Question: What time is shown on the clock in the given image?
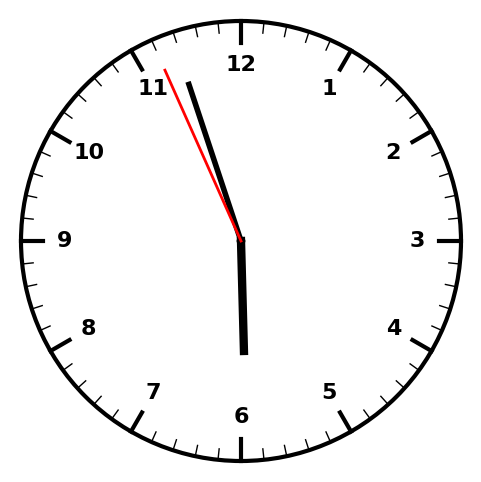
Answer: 05:56:56